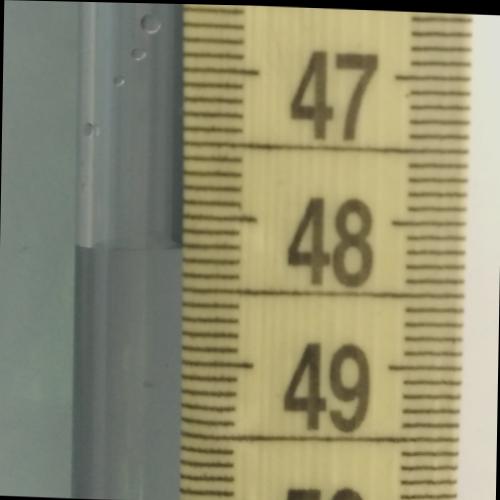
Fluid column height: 48.2 cm